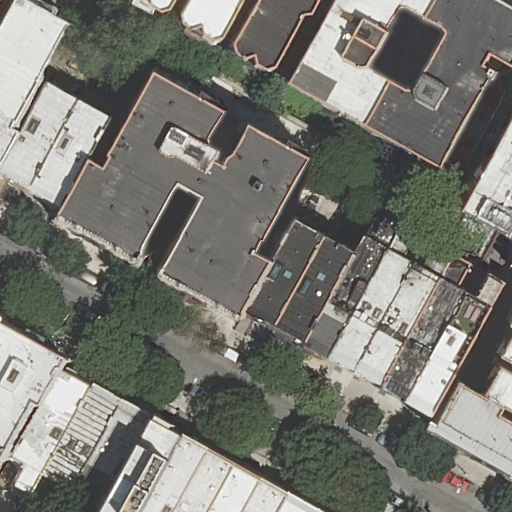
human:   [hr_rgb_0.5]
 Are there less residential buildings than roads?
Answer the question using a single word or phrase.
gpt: no

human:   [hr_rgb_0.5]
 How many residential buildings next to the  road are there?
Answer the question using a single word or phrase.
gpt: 29

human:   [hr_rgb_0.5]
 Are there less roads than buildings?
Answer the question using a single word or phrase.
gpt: yes

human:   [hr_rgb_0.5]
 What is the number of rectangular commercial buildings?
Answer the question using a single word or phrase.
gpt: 0

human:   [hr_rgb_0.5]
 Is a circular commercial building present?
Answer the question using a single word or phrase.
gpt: no

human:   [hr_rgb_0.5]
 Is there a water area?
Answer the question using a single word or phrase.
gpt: no

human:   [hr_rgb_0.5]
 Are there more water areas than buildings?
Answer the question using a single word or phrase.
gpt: no

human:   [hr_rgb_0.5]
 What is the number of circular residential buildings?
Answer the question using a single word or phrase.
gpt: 0

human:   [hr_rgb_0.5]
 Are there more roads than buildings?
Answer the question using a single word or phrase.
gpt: no

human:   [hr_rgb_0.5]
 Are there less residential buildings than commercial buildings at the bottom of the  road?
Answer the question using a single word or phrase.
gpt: no

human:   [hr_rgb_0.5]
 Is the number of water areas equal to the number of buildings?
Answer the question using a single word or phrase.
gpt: no

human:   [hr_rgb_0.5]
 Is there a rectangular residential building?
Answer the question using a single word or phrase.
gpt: yes

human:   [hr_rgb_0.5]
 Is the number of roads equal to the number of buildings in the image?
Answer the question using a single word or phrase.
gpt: no

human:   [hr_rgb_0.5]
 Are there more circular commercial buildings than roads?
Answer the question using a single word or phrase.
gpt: no

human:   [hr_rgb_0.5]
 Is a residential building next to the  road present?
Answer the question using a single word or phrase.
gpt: yes

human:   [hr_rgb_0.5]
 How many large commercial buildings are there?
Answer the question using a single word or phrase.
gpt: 0

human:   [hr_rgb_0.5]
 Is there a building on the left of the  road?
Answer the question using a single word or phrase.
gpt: yes

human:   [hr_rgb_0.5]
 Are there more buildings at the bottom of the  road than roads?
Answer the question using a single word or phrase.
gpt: yes

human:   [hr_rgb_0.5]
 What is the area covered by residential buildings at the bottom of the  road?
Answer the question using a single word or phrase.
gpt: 684m2

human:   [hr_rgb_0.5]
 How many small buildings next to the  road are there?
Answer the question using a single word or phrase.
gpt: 8

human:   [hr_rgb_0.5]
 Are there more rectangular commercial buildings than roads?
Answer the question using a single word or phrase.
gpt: no

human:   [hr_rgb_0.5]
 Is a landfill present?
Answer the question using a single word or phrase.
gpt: no

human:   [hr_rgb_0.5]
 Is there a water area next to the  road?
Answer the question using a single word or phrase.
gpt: no

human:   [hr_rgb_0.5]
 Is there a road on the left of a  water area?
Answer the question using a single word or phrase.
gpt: no

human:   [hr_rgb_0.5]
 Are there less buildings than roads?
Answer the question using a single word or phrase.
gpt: no

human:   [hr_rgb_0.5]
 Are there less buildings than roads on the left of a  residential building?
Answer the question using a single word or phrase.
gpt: no

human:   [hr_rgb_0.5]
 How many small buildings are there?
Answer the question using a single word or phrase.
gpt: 8

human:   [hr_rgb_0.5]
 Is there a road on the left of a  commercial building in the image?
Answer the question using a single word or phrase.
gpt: no

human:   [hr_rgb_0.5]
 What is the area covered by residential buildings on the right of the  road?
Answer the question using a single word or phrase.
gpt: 1989m2

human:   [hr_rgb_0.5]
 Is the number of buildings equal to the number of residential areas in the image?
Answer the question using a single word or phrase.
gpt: no

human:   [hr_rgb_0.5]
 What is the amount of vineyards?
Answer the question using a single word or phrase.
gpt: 0

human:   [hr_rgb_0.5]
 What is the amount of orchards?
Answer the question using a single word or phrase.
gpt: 0

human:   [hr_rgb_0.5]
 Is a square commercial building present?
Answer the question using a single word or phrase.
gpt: no

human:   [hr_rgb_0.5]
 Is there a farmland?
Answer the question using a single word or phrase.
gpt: no

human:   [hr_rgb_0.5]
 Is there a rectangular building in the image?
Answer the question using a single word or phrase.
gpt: yes

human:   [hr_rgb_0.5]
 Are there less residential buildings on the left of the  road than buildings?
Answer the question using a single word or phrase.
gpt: yes